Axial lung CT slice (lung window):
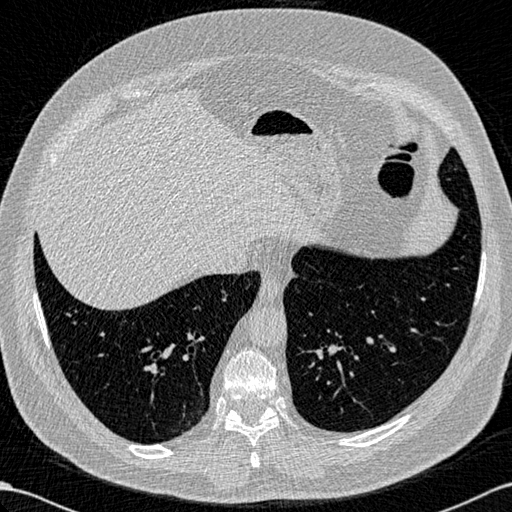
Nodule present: no